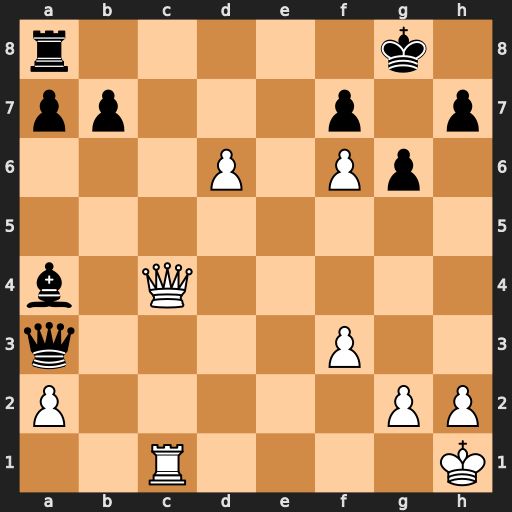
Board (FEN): r5k1/pp3p1p/3P1Pp1/8/b1Q5/q4P2/P5PP/2R4K
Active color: w
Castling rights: -
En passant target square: -
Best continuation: Qc8+ Be8 d7